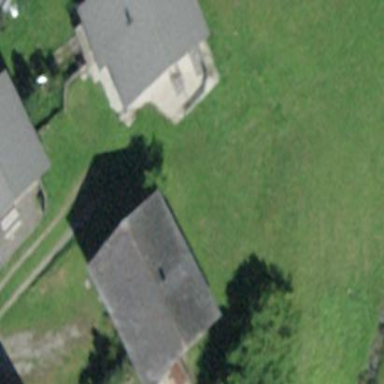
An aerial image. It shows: Detached building.